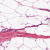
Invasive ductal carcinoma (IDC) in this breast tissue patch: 0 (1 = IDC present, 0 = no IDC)